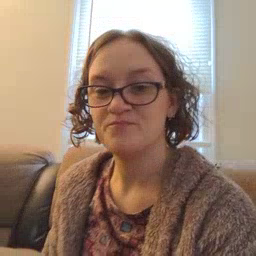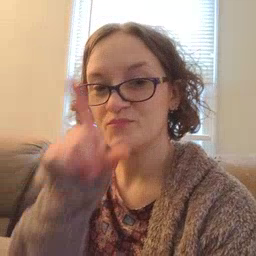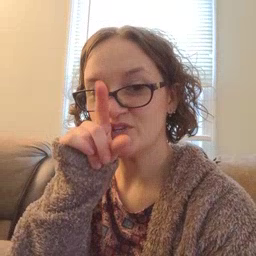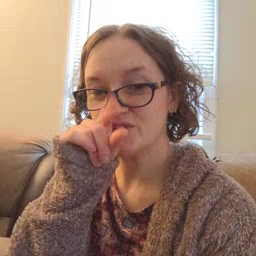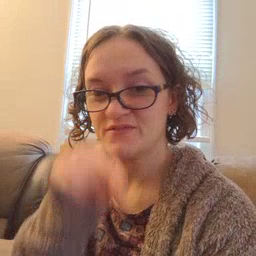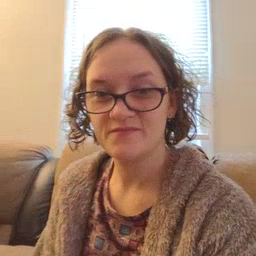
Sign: bird